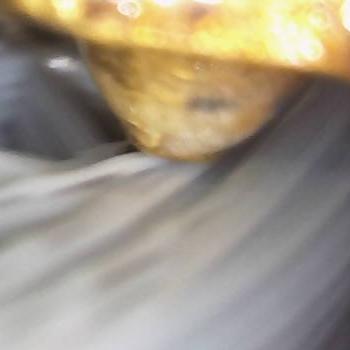
Flow rate: 33%